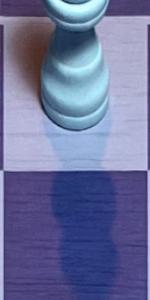
Label: Empty